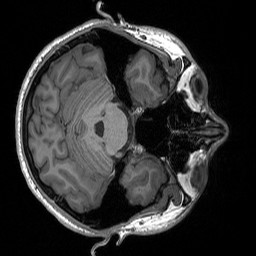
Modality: T1w
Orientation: axial
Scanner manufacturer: siemens
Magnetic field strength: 3 T
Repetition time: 1.76 s
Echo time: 0.0022 s